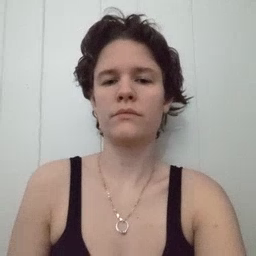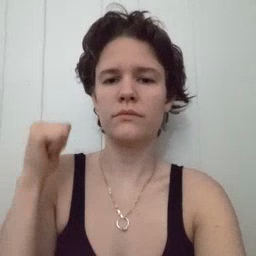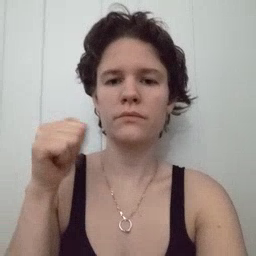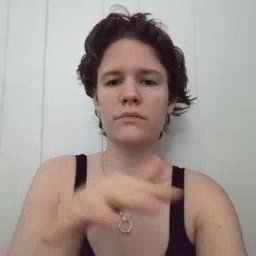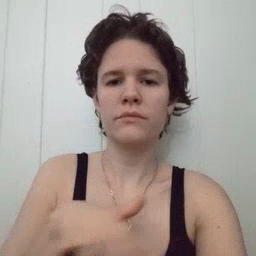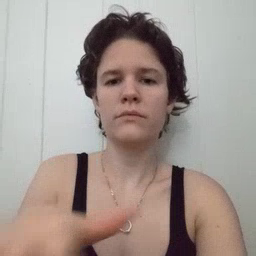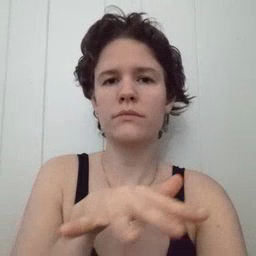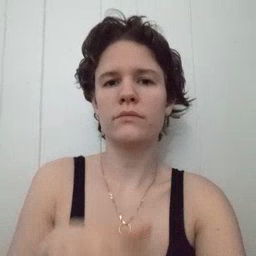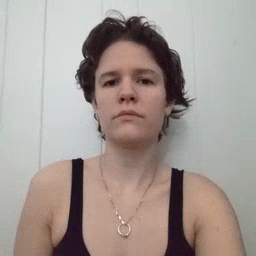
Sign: backyard